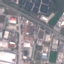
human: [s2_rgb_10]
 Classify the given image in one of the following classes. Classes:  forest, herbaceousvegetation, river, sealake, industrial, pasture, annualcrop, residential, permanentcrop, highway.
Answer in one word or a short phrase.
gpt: Industrial